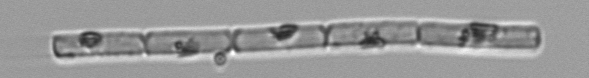
Label: Guinardia_delicatula